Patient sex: M
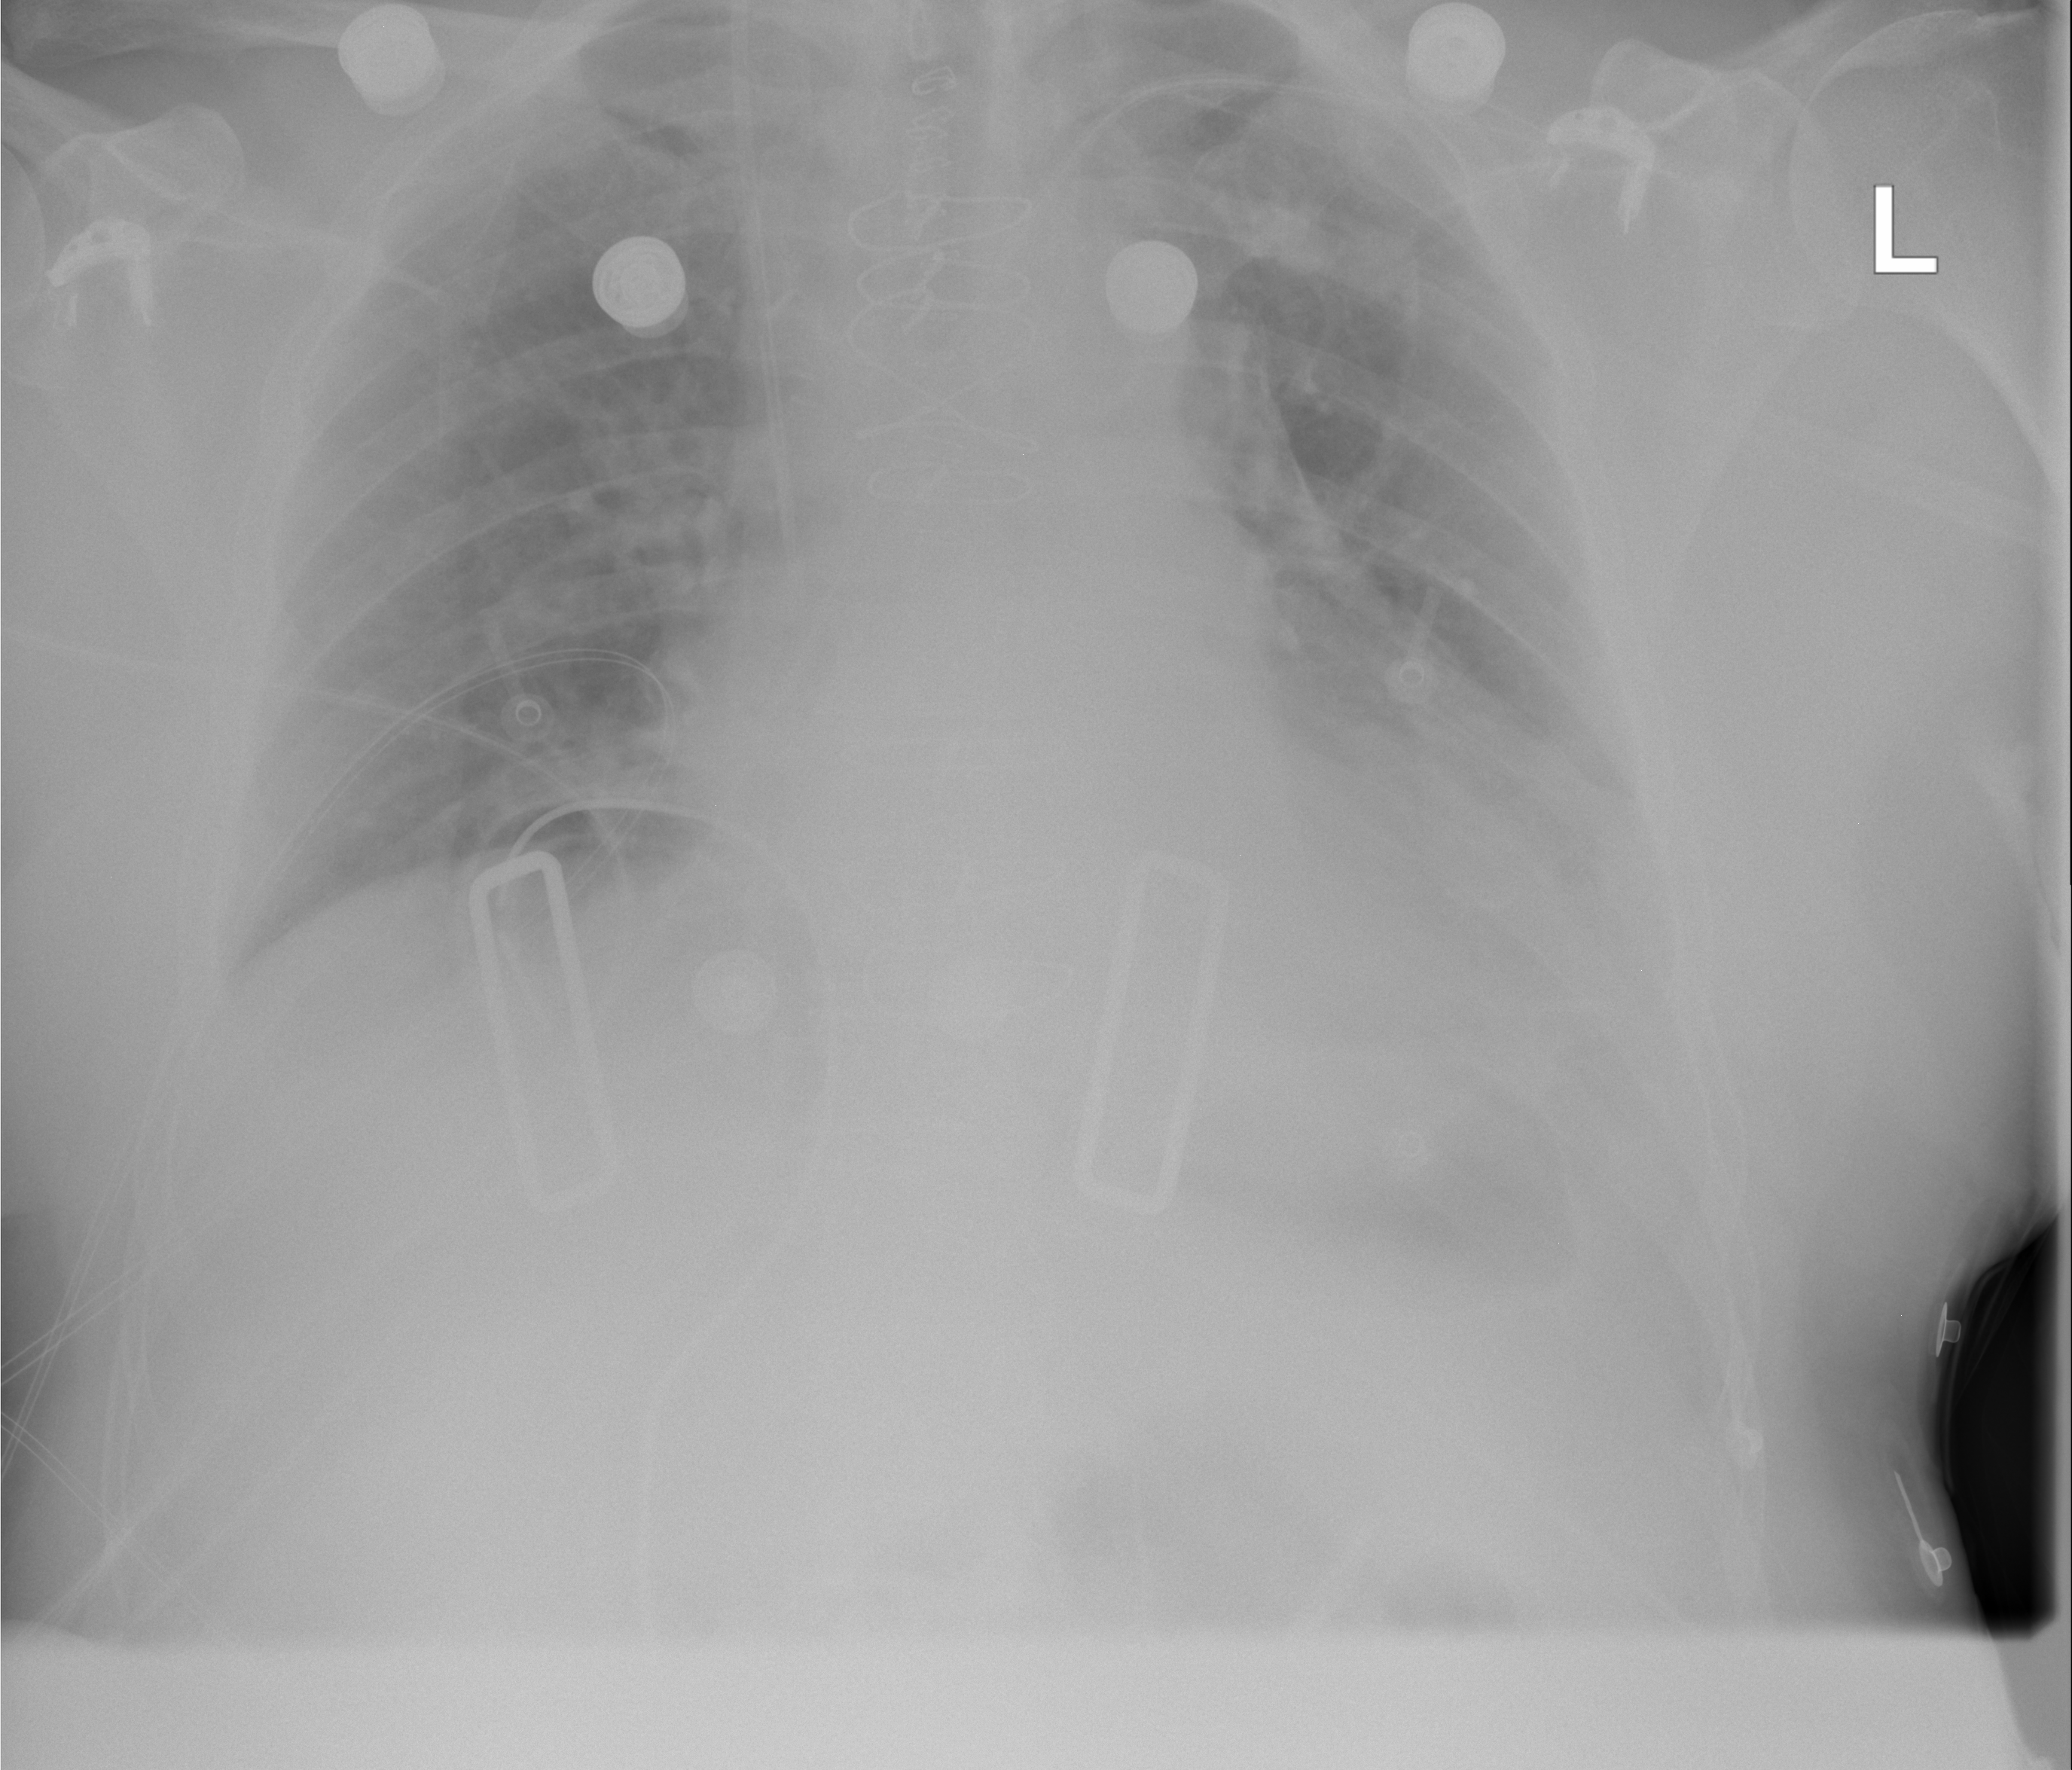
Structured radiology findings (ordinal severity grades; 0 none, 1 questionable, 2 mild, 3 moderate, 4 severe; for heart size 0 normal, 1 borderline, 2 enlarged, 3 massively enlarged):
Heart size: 0
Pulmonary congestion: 2
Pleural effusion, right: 0
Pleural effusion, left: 2
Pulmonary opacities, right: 0
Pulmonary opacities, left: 0
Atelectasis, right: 1
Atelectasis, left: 2